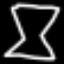
Label: hourglass